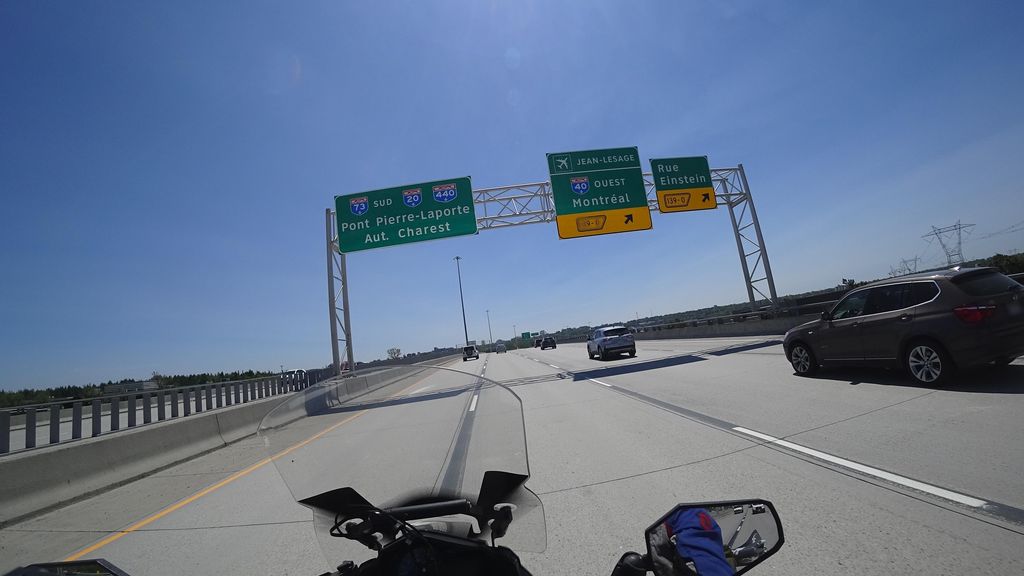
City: quebec_city